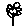
Label: flower